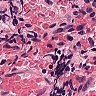
Metastatic tissue present: no